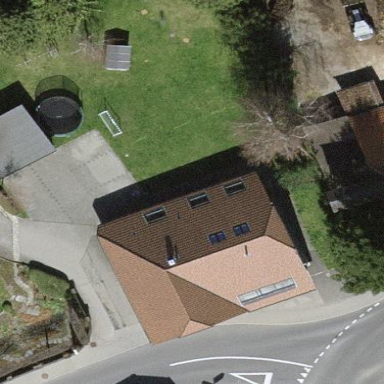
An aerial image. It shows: Building with red half-hipped roof and brown exterior.